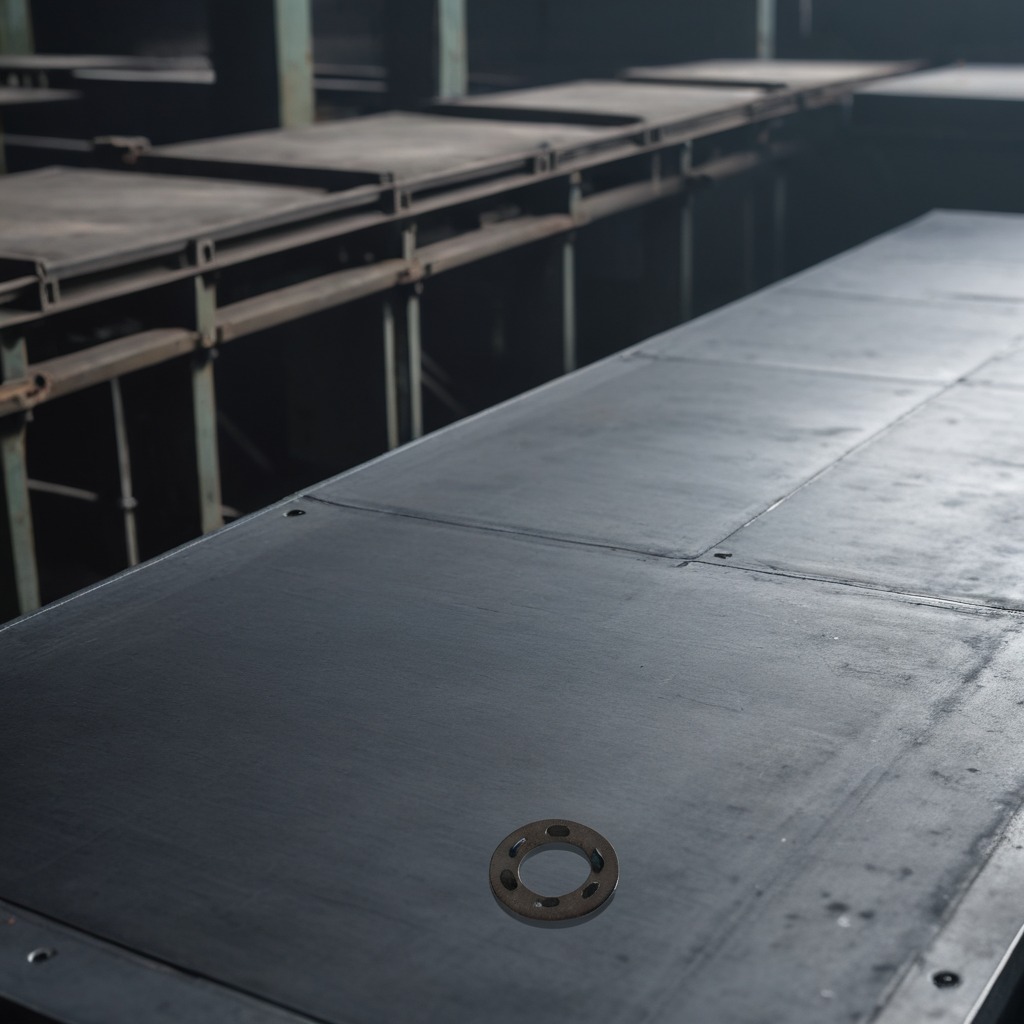
A flat metal washer is lying on a cold steel table in a mining workshop gritty textures.